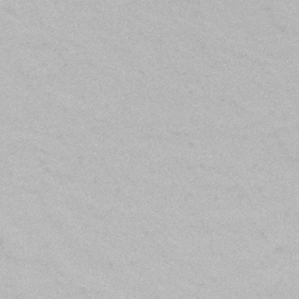
Label: frost